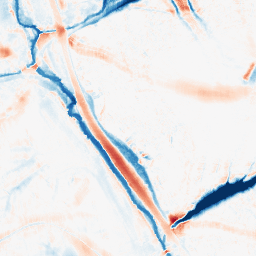
Category: morphological
Decomposition family: morphological_ellipse
Decomposition parameters: operation: average
width: 30
height: 30
Upsampling method: cubic_catmull_rom
Upsampling parameters: scale: 8
Upsampling scale: 8